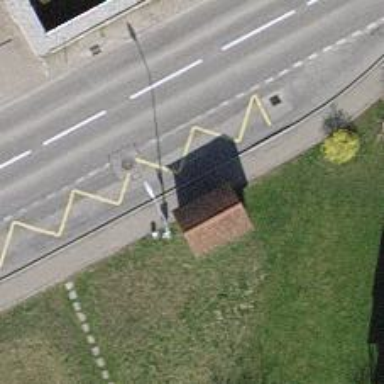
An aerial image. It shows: Bus stop with platform for public transport.